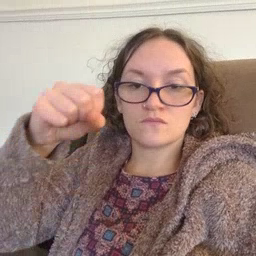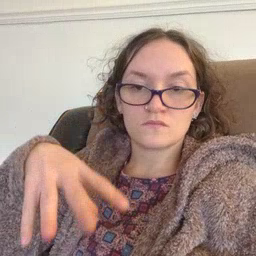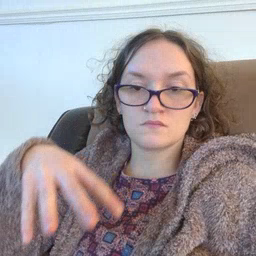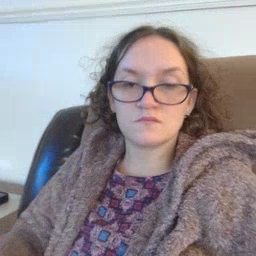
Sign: drop